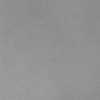
Label: dusty